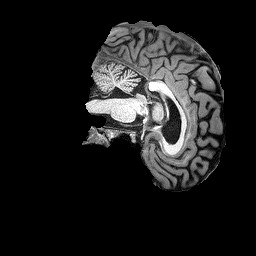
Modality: T1w
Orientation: sagittal
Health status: ill